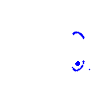
Particle: electron